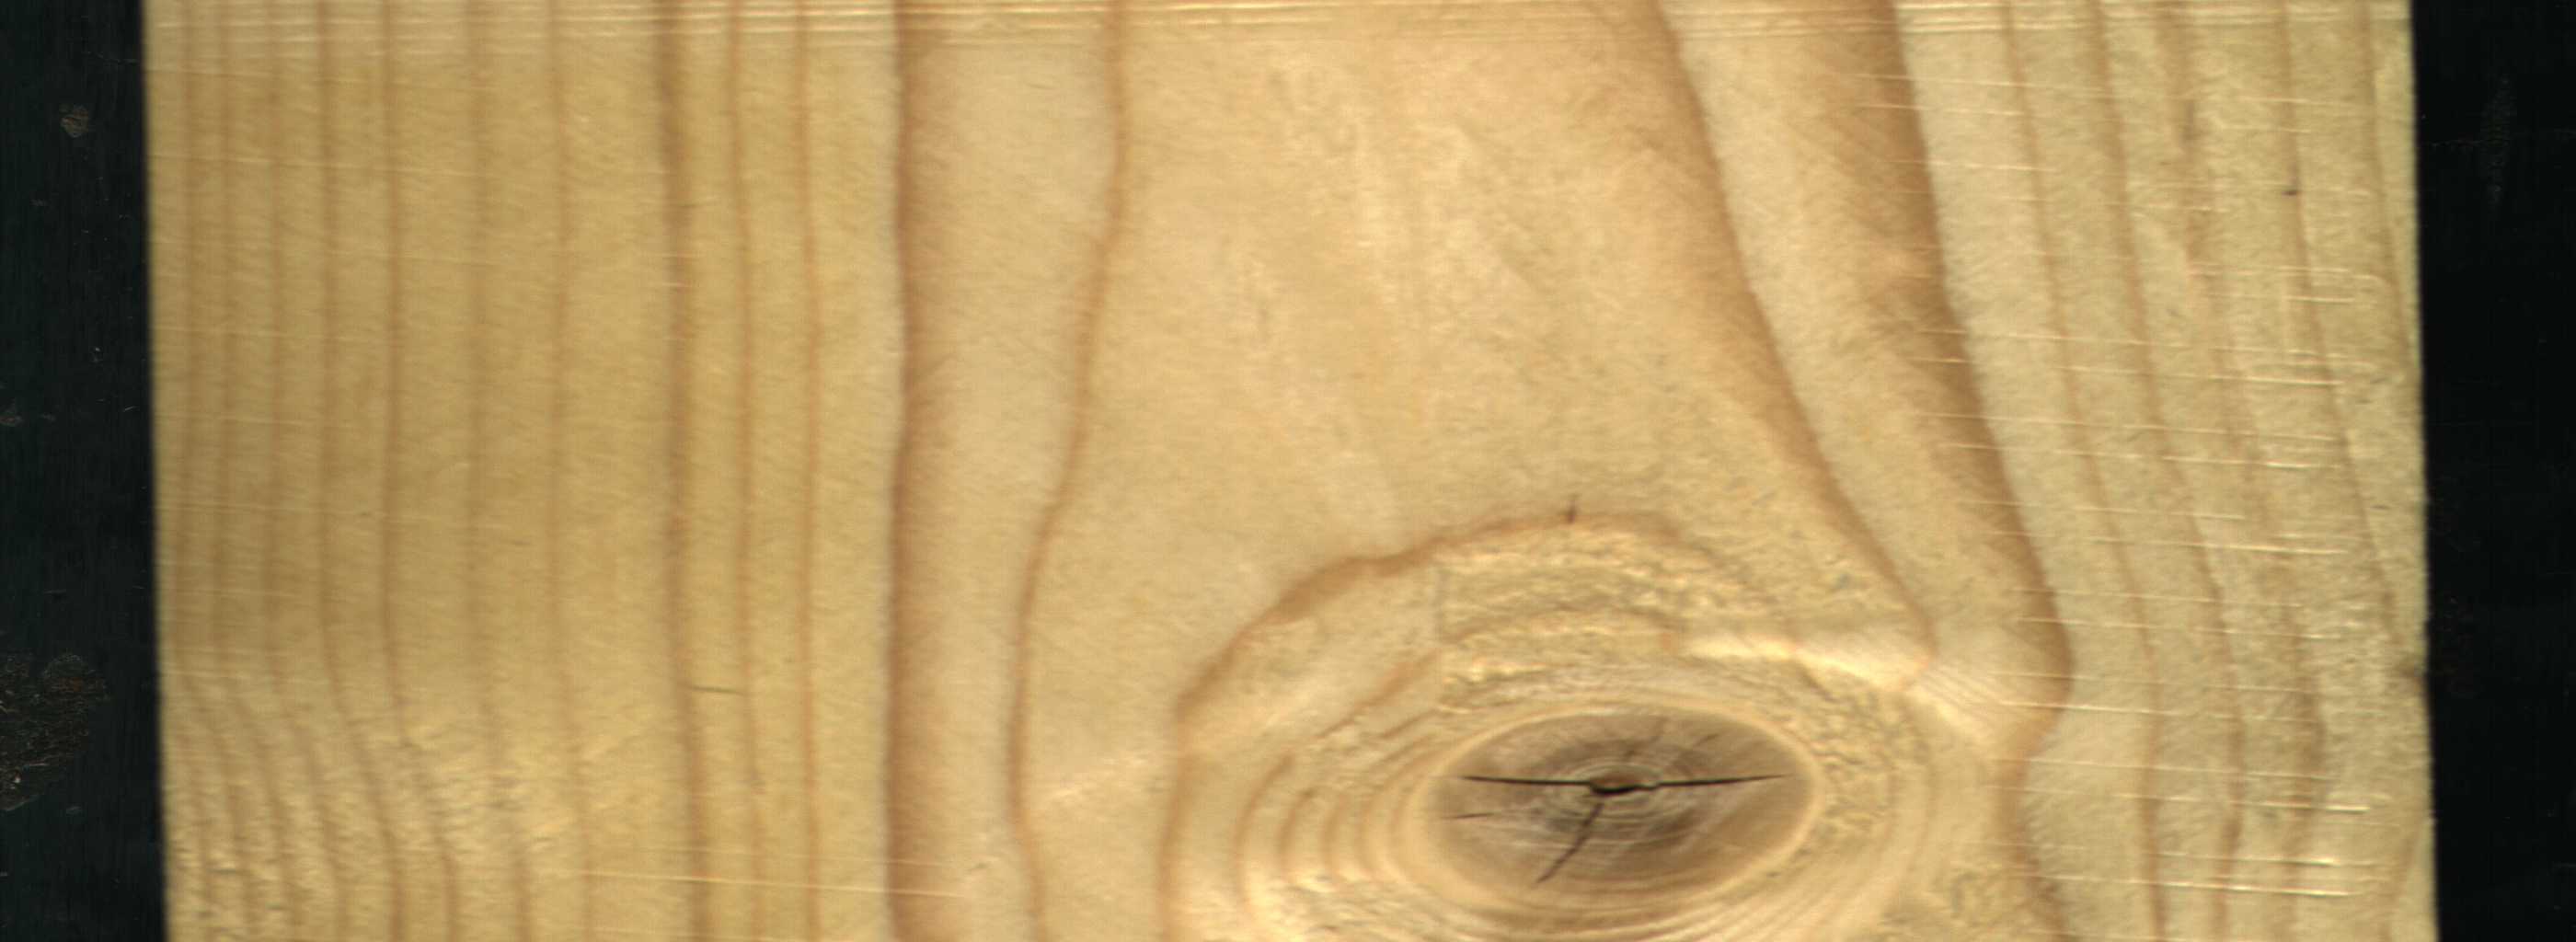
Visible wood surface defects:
knot_with_crack